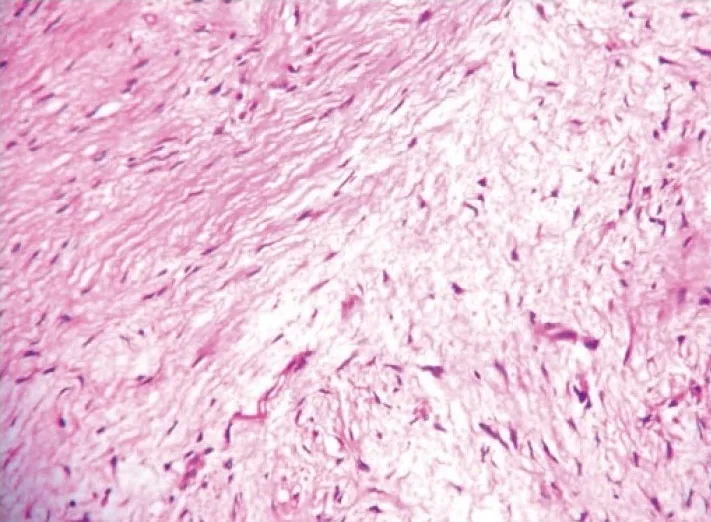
Exceedingly myxoid stroma (hematoxylin and eosin, x40).
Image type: pathology (h&e)